A spectrogram of one vibration snapshot from a rotating bearing is shown (time on one axis, frequency on the other). Diagnose the bearing from this image, choosing from: normal, inner_race, outer_race, ball.
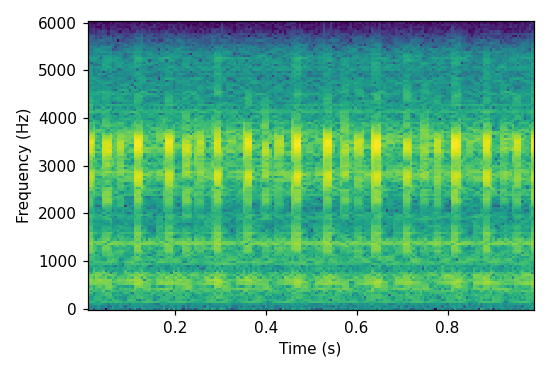
Answer: outer_race